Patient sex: F
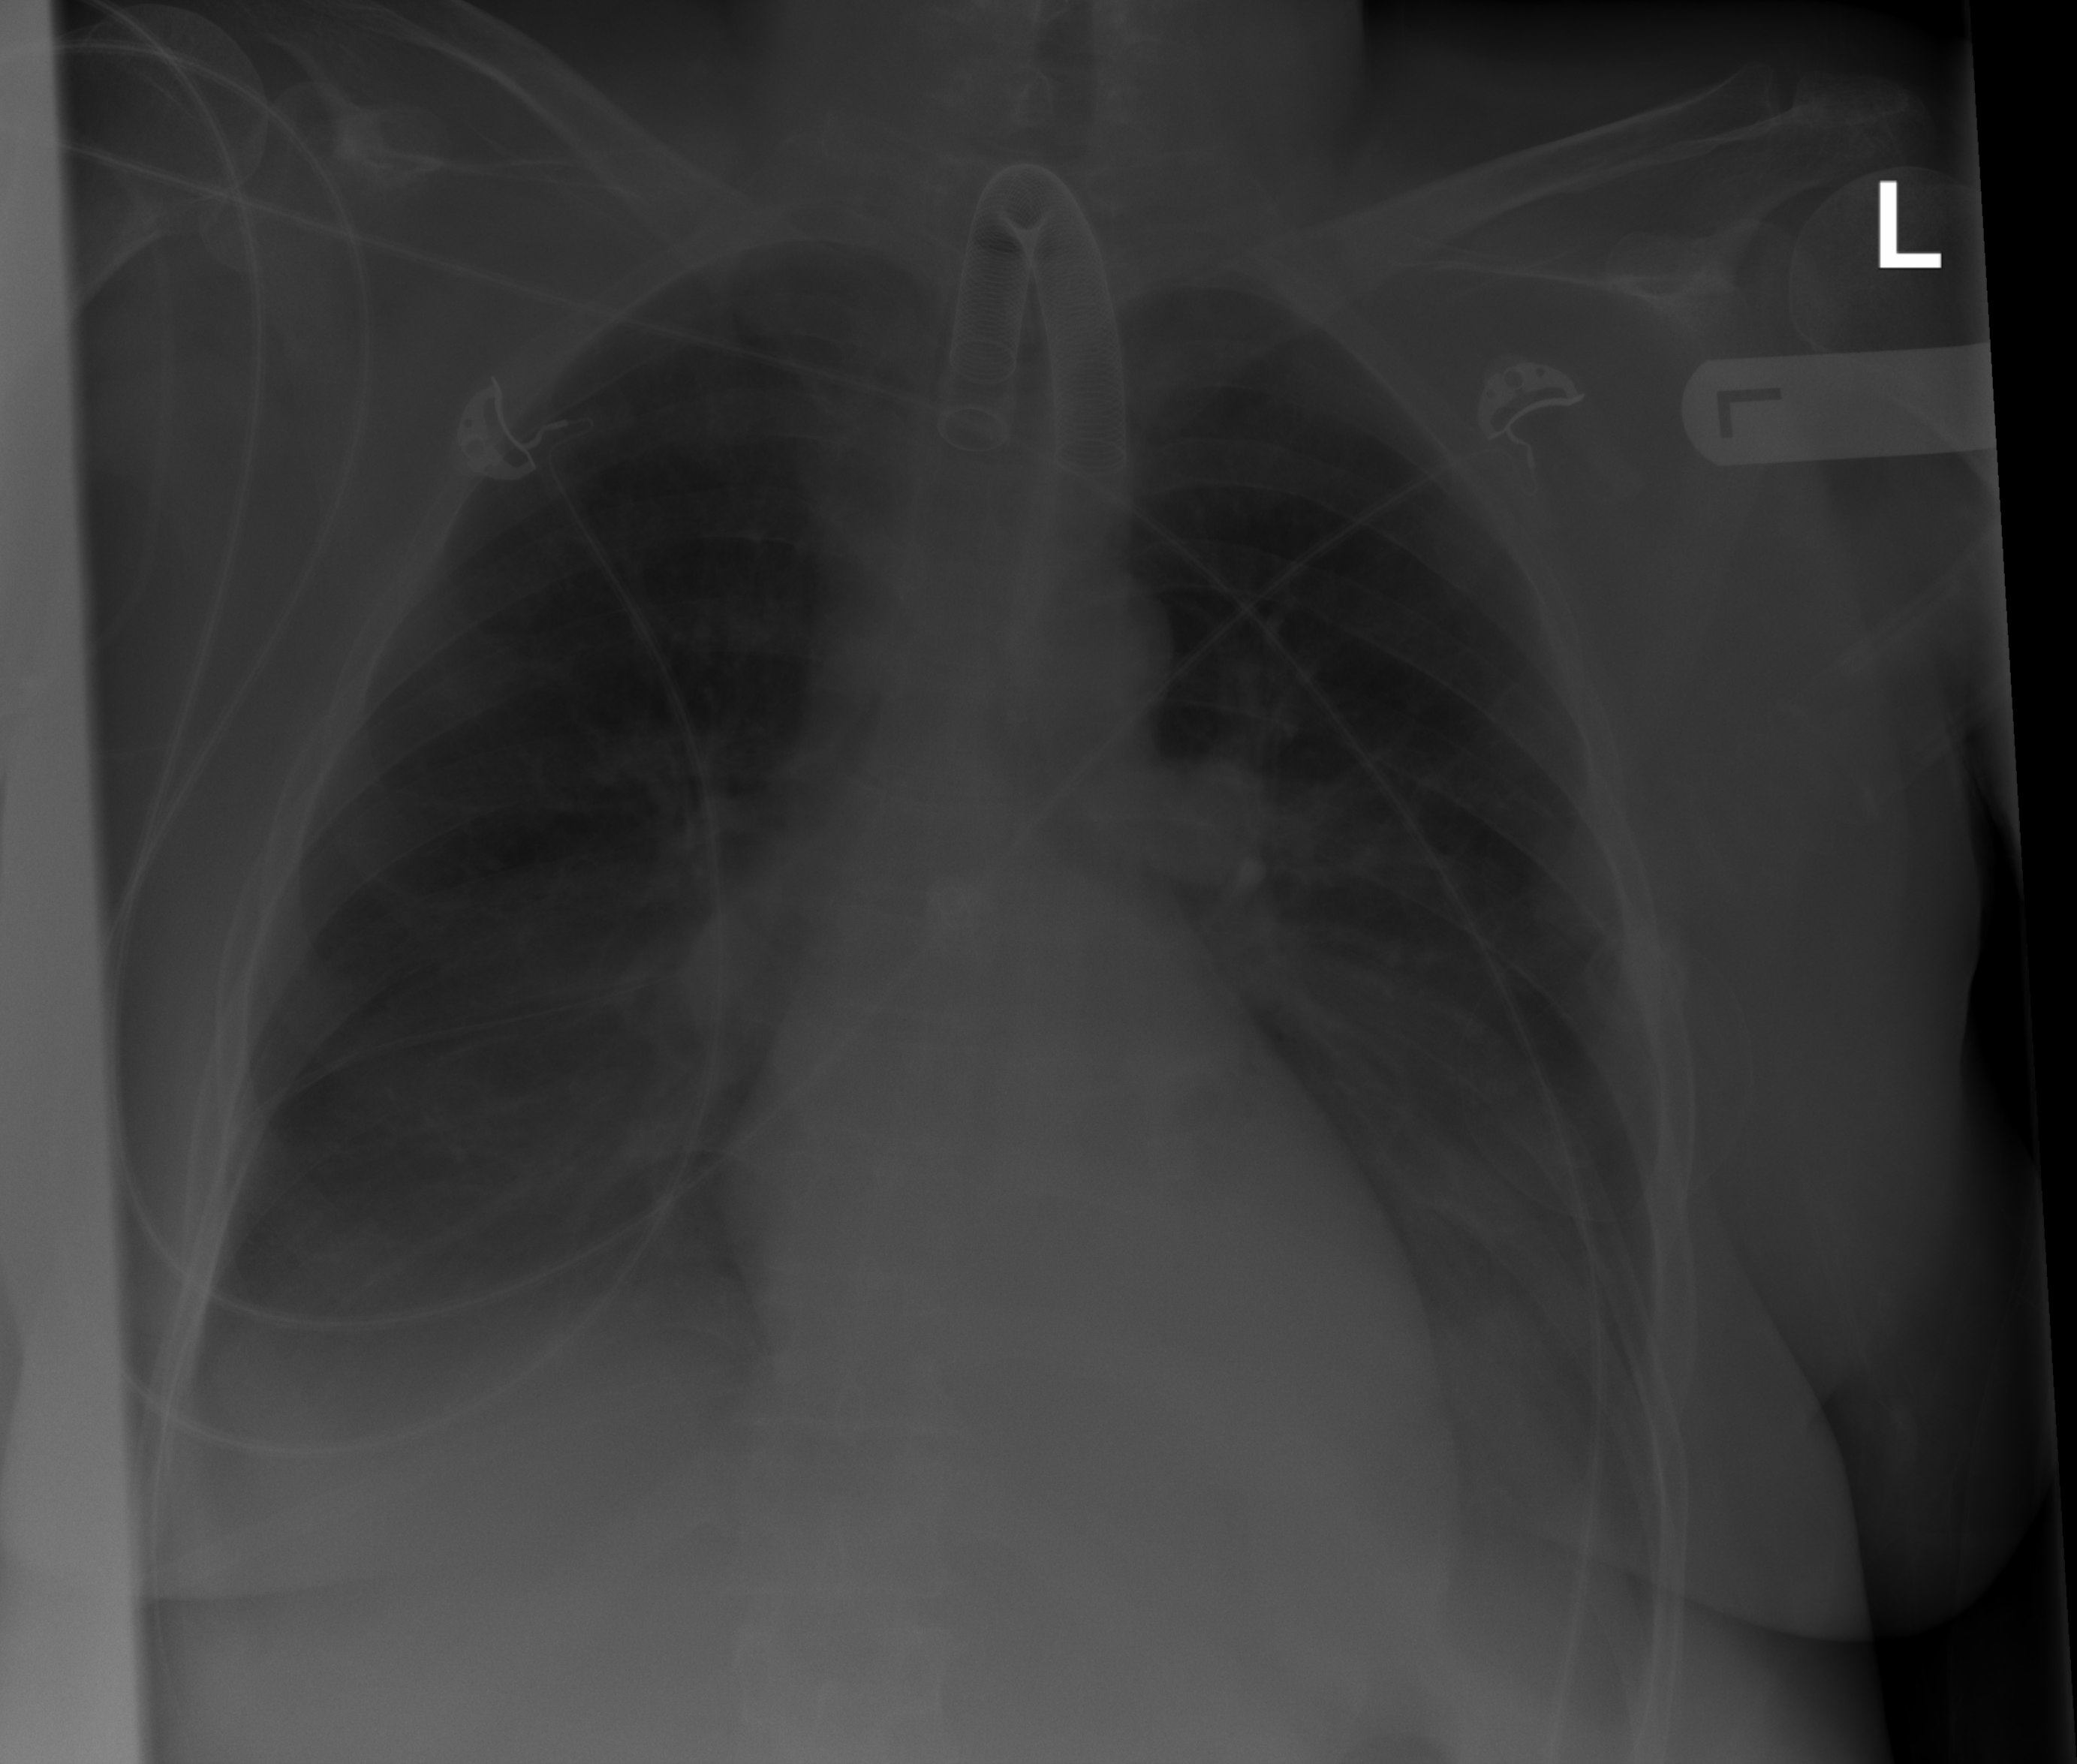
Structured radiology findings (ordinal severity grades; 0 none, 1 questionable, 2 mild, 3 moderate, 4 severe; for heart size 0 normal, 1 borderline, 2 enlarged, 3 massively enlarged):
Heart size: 0
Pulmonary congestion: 0
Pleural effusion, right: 0
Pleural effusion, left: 0
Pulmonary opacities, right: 0
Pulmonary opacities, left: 0
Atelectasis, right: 2
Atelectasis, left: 2